Question: Working stencil art.Here i have converted text to image this is working good i have 3 text box every text box generating separate line of image on browser.The problem is that i have three another text box for to change the font size of that each converted text.I am not getting any idea how to 3 different font size variable to converted text to change font size because.
Demo Link:- <URL>
Bellow is snap shot what i exactly want.Here you can see that every line of text font size you can change through font size text (Line Height).

'''
<?php
?>
<html>
<head>
<script type="text/javascript" src="http://code.jquery.com/jquery-1.11.1.min.js"></script>
<script type="text/javascript">
$(document).ready(function(){
/*
$( "#target" ).change(function() {
// alert( "Handler for .change() called." );
var fontname = this.value;
//alert(fontname);
var img_text = $('input[name="stencil-text"]').map(function(){
return $(this).val();
}).get();
var img = $("<img />").attr('src', 'some.php?img=' + img_text+'&fontname='+fontname).load(function() {
if (!this.complete || typeof this.naturalWidth == "undefined" || this.naturalWidth == 0) {
alert('broken image!');
} else {
$("#stencil-main").html(img);
}
});
});
*/
$('input[name="stencil-text"]').keyup(function(){
var img_text = $('input[name="stencil-text"]').map(function(){
return $(this).val();
}).get();
var fontsize = $('input[name="stencil-text-size"]').map(function(){
return $(this).val();
}).get();
// var img = $("<img />").attr('src', 'some.php?img=' + img_text).load(function() {
var img = $("<img />").attr('src', 'some.php?img=' + img_text+'&fontsize='+fontsize).load(function() {
if (!this.complete || typeof this.naturalWidth == "undefined" || this.naturalWidth == 0) {
alert('broken image!');
} else {
$("#stencil-main").html(img);
}
});
});
});
</script>
</head>
<body>
<div id ="all">
<div id="box" style="margin-left: 394px;">
<span class="line" style="margin-left: 578px;">FONT SIZE LINE1 -</span>
<input type="text" name="stencil-text-size" value="20" style="margin-left: 15px;">
<span class="line" style="margin-left: 578px;">LINE 1-</span>
<input type="text" name="stencil-text" style="margin-left: 15px;">
<br>
<span class="line" style="margin-left: 578px;">FONT SIZE LINE 2 -</span>
<input type="text" name="stencil-text-size2" style="margin-left: 15px;">
<span class="line" style="margin-left: 578px;">LINE 2-</span>
<input type="text" name="stencil-text" style="margin-left: 15px;">
<br>
<span class="line" style="margin-left: 578px;">FONT SIZE LINE 3 -</span>
<input type="text" name="stencil-text-size3" style="margin-left: 15px;">
<span class="line" style="margin-left: 578px;">LINE 3-</span>
<input type="text" name="stencil-text" style="margin-left: 15px;">
</div>
<div id="stencil-main" style="margin-top: -652px;"></div>
</div>
<!-- <select id="target">
<option value="ByzantineEmpire" selected="selected">Byzan</option>
<option value="arial">Arial</option>
</select> -->
</body>
</html>
'''
'''
<?php
header("Content-type: image/png");
$cid = str_replace(',', "
", $_GET['img']);
//$cid = array('s1=> ','s2=> ' ,'s3=> ').str_replace(',', "
", $_GET['img']);
//$fsize="20";
$fontname=$_GET['fontname'] ;
$fontsize=$_GET['fontsize'] ;
####################### BEGIN USER EDITS #######################
//$imagewidth = 500;
//$imageheight = 250;
$imagewidth = 800;
$imageheight = 1000;
//$fontsize = "20";
$fontsize = $fontsize;
$fontangle = "0";
$font = "ByzantineEmpire.ttf";
//$font = $fontname.'.ttf';
$text = $cid ;
$text2="sanjay";
$backgroundcolor = "FFFFFF";
$textcolor = "#000000";
######################## END USER EDITS ########################
### Convert HTML backgound color to RGB
if( @eregi( "([0-9a-f]{2})([0-9a-f]{2})([0-9a-f]{2})", $backgroundcolor, $bgrgb ) )
{$bgred = hexdec( $bgrgb[1] ); $bggreen = hexdec( $bgrgb[2] ); $bgblue = hexdec( $bgrgb[3] );}
### Convert HTML text color to RGB
if( @eregi( "([0-9a-f]{2})([0-9a-f]{2})([0-9a-f]{2})", $textcolor, $textrgb ) )
{$textred = hexdec( $textrgb[1] ); $textgreen = hexdec( $textrgb[2] ); $textblue = hexdec( $textrgb[3] );}
### Create image
$im = imagecreate( $imagewidth, $imageheight );
### Declare image's background color
$bgcolor = imagecolorallocate($im, $bgred,$bggreen,$bgblue);
### Declare image's text color
$fontcolor = imagecolorallocate($im, $textred,$textgreen,$textblue);
### Get exact dimensions of text string
$box = imageTTFBbox($fontsize,$fontangle,$font,$text);
### Get width of text from dimensions
$textwidth = abs($box[4] - $box[0]);
### Get height of text from dimensions
$textheight = abs($box[5] - $box[1]);
### Get x-coordinate of centered text horizontally using length of the image and length of the text
$xcord = ($imagewidth/2)-($textwidth/2)-2;
### Get y-coordinate of centered text vertically using height of the image and height of the text
$ycord = ($imageheight/2)+($textheight/2);
### Declare completed image with colors, font, text, and text location
imagettftext ( $im, $fontsize, $fontangle, $xcord, $ycord, $fontcolor, $font, $text );
### Display completed image as PNG
$html=imagepng($im);
### Close the image
imagedestroy($im);
?>
'''
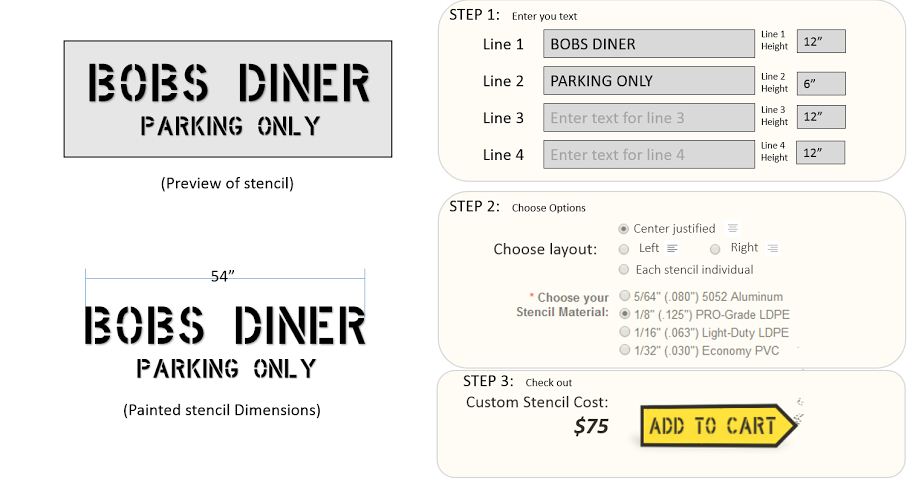
Answer: Demo Link:- <URL>
'''
$myArray = explode(',', $_GET['img']);
$fontarray = explode(',' , $_GET['fontsize']);
'''
'''
for($i=0;$i<$count;$i++)
{
$newcount=count($fontarray);
for($j=0;$j<$newcount;$j++)
{
if($j==$i)
{
$xcord=$xcord+2;
$ycord=$ycord+100;
imagettftext ( $im, $fontarray[$j], $fontangle, $xcord, $ycord, $fontcolor, $font, $myArray[$i] );
}
}
}
'''
'''
imagettftext ( $im, $fontarray[$j], $fontangle, $xcord, $ycord, $fontcolor, $font, $myArray[$i] );
'''
'''
<?php
?>
<html>
<head>
<script type="text/javascript" src="http://code.jquery.com/jquery-1.11.1.min.js"></script>
<script type="text/javascript">
$(document).ready(function(){
$('input[name="stencil-text"]').keyup(function(){
var img_text = $('input[name="stencil-text"]').map(function(){
return $(this).val();
}).get();
var fontsize = $('input[name="stencil-text-size"]').map(function(){
return $(this).val();
}).get();
var img = $("<img />").attr('src', 'some.php?img=' + img_text+'&fontsize='+fontsize).load(function() {
if (!this.complete || typeof this.naturalWidth == "undefined" || this.naturalWidth == 0) {
alert('broken image!');
} else {
//alert(fontsize);
$("#stencil-main").html(img);
}
});
});
$('input[name="stencil-text-size"]').keyup(function(){
var img_text = $('input[name="stencil-text"]').map(function(){
return $(this).val();
}).get();
var fontsize = $('input[name="stencil-text-size"]').map(function(){
return $(this).val();
}).get();
var img = $("<img />").attr('src', 'some.php?img=' + img_text+'&fontsize='+fontsize).load(function() {
if (!this.complete || typeof this.naturalWidth == "undefined" || this.naturalWidth == 0) {
alert('broken image!');
} else {
//alert(fontsize);
$("#stencil-main").html(img);
}
});
});
});
</script>
</head>
<body>
<div id ="all">
<div id="box" style="margin-left: 360px;">
<span class="line" style="margin-left: 578px;">FONT SIZE LINE1 -</span>
<input type="text" name="stencil-text-size" value="100" style="margin-left: 15px;">
<span class="line" style="margin-left: 578px;">LINE 1-</span>
<input type="text" name="stencil-text" style="margin-left: 15px;">
<br>
<span class="line" style="margin-left: 578px;">FONT SIZE LINE2 -</span>
<input type="text" name="stencil-text-size" value="50" style="margin-left: 15px;">
<span class="line" style="margin-left: 578px;">LINE 2-</span>
<input type="text" name="stencil-text" style="margin-left: 15px;">
<br>
<span class="line" style="margin-left: 578px;">FONT SIZE LINE3 -</span>
<input type="text" name="stencil-text-size" value="20" style="margin-left: 15px;">
<span class="line" style="margin-left: 578px;">LINE 3-</span>
<input type="text" name="stencil-text" style="margin-left: 15px;">
</div>
<div id="stencil-main" style="margin-top: -652px;margin-left:-297px"></div>
</div>
</body>
</html>
'''
'''
<?php
header("Content-type: image/png");
$myArray = explode(',', $_GET['img']);
$fontarray = explode(',' , $_GET['fontsize']);
####################### BEGIN USER EDITS #######################
$imagewidth = 1000;
$imageheight = 1000;
$fontangle = "0";
$font = "ByzantineEmpire.ttf";
$backgroundcolor = "FFFFFF";
$textcolor = "#000000";
######################## END USER EDITS ########################
### Convert HTML backgound color to RGB
if( @eregi( "([0-9a-f]{2})([0-9a-f]{2})([0-9a-f]{2})", $backgroundcolor, $bgrgb ) )
{$bgred = hexdec( $bgrgb[1] ); $bggreen = hexdec( $bgrgb[2] ); $bgblue = hexdec( $bgrgb[3] );}
### Convert HTML text color to RGB
if( @eregi( "([0-9a-f]{2})([0-9a-f]{2})([0-9a-f]{2})", $textcolor, $textrgb ) )
{$textred = hexdec( $textrgb[1] ); $textgreen = hexdec( $textrgb[2] ); $textblue = hexdec( $textrgb[3] );}
### Create image
$im = imagecreate( $imagewidth, $imageheight );
### Declare image's background color
$bgcolor = imagecolorallocate($im, $bgred,$bggreen,$bgblue);
### Declare image's text color
$fontcolor = imagecolorallocate($im, $textred,$textgreen,$textblue);
### Get exact dimensions of text string
### Declare completed image with colors, font, text, and text location
$count=count($myArray);
$box = imageTTFBbox(50,$fontangle,$font,'test');
### Get width of text from dimensions
$textwidth = abs($box[4] - $box[0]);
### Get height of text from dimensions
$textheight = abs($box[5] - $box[1]);
### Get x-coordinate of centered text horizontally using length of the image and length of the text
$xcord = ($imagewidth/2)-($textwidth/2)-2;
### Get y-coordinate of centered text vertically using height of the image and height of the text
$ycord = ($imageheight/2)+($textheight/2);
for($i=0;$i<$count;$i++)
{
$newcount=count($fontarray);
for($j=0;$j<$newcount;$j++)
{
if($j==$i)
{
$xcord=$xcord+2;
$ycord=$ycord+100;
imagettftext ( $im, $fontarray[$j], $fontangle, $xcord, $ycord, $fontcolor, $font, $myArray[$i] );
}
}
}
$html=imagepng($im);
### Close the image
imagedestroy($im);
?>
'''